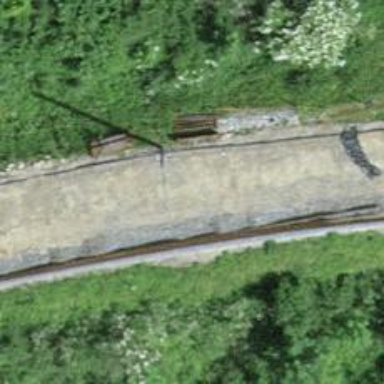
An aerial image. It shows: Single railway track with electrification through contact line.